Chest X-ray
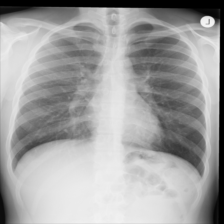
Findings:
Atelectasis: negative
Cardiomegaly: negative
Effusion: negative
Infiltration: negative
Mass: negative
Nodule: negative
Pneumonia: negative
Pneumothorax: negative
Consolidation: negative
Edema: negative
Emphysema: negative
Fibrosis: negative
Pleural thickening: negative
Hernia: negative